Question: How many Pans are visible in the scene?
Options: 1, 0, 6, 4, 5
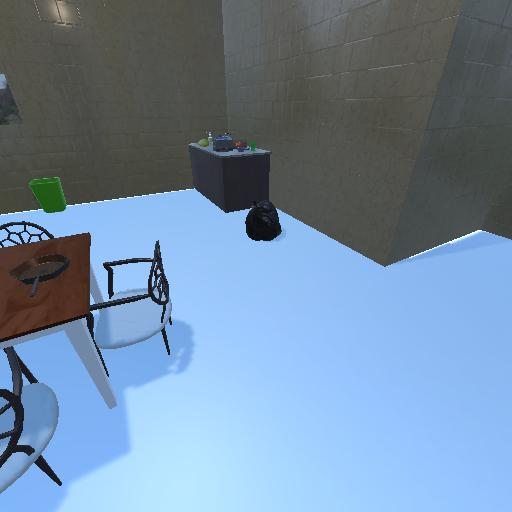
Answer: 1